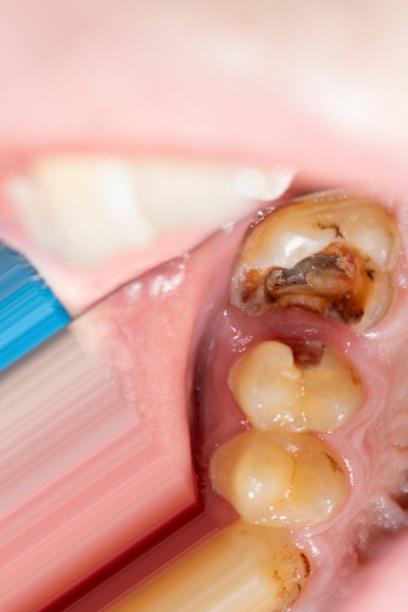
Condition: Caries